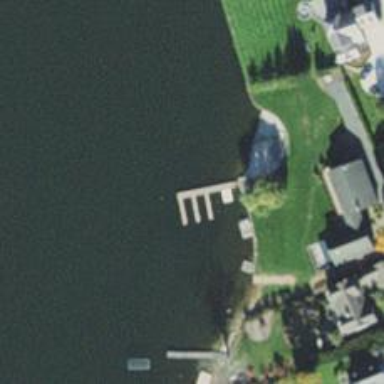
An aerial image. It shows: Man-made pier.